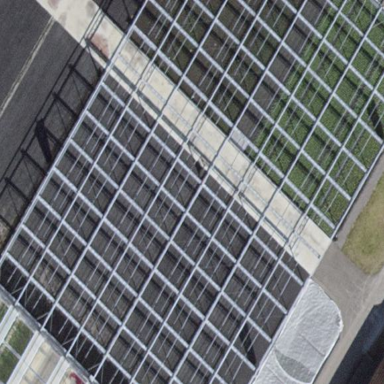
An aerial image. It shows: Greenhouse.